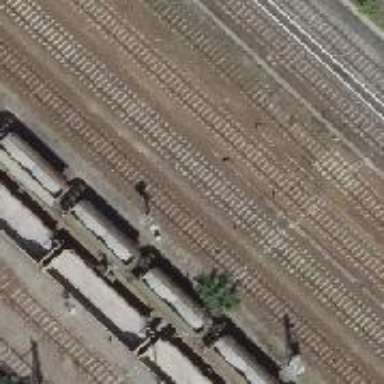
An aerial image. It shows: Railway signal.